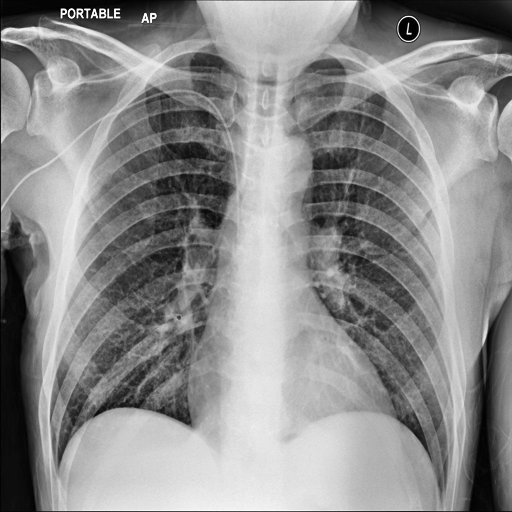
Finding: NORMAL